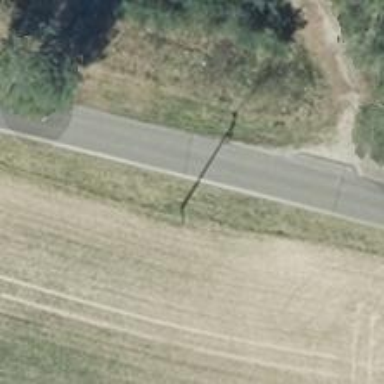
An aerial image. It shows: Power pole.